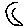
Label: moon